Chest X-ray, PA view. Patient: 50 years old, sex M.
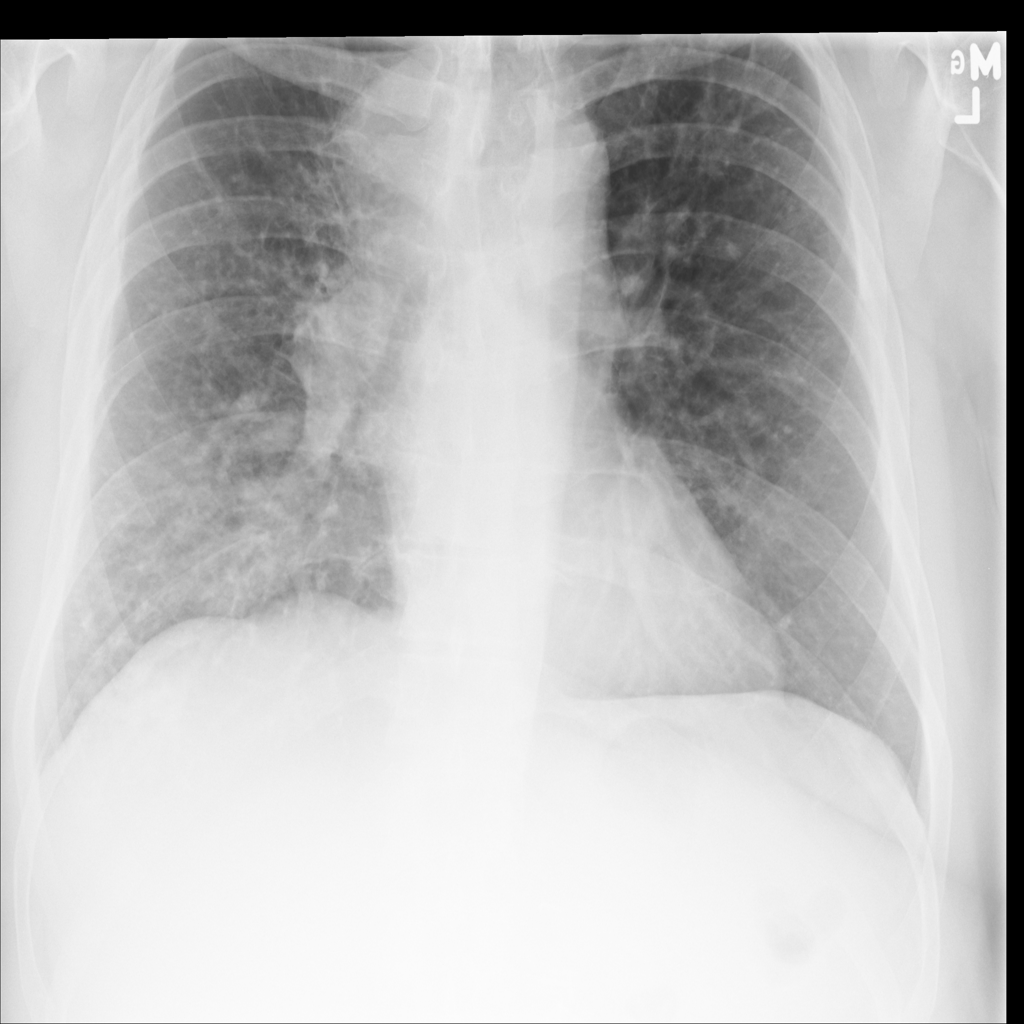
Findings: Mass